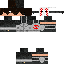
A male human skin with medium skin, wearing brown long hair dressed in a blue hoodie and black pants, featuring a closed mouth.